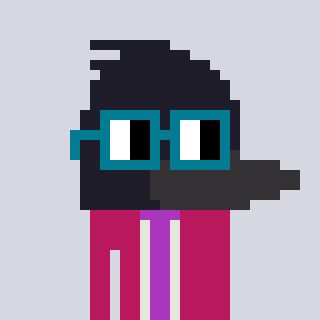
a pixel art character with square dark green glasses, a raven-shaped head and a darkpink-colored body on a cool background